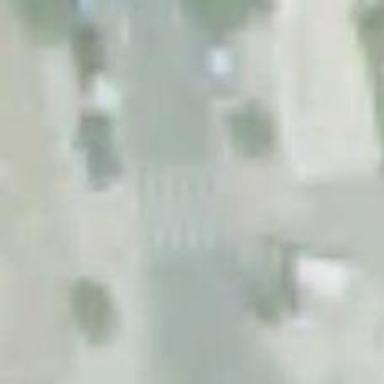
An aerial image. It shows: Uncontrolled crossing on the road.